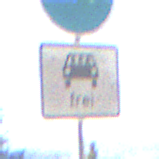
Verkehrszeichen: MehrfachbesetzePersonenkraftwagenFrei
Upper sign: Busssonderstreifen
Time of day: MorningAfternoon
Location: Outdoor (Nature)
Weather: Clear
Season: Winter
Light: Natural